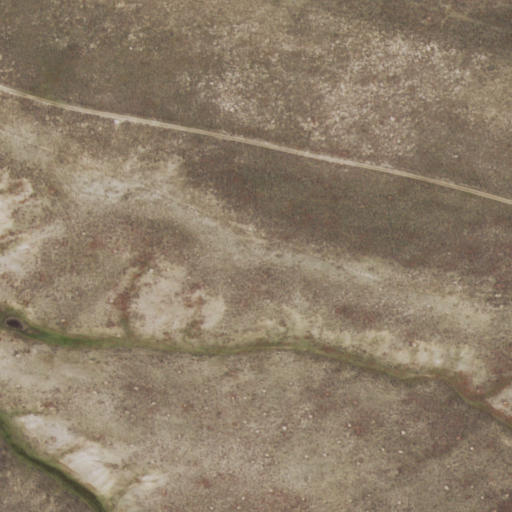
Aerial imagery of plain(s) in Wyoming named Sundquist Flats containing grassland and shrub